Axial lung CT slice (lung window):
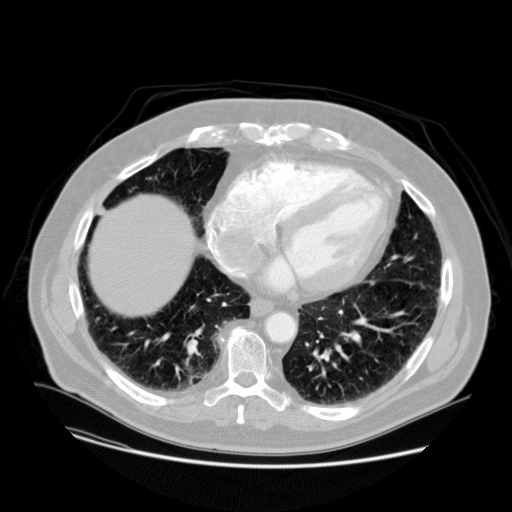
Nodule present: no